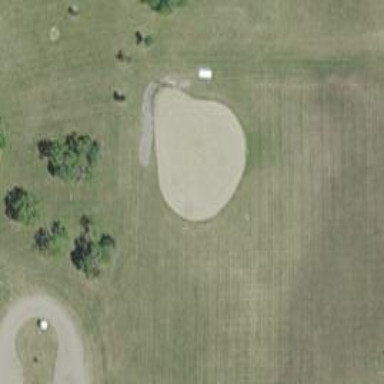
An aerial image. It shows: Baseball pitch for leisure and sports activities.